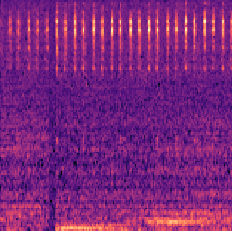
Sound class: Clock tick